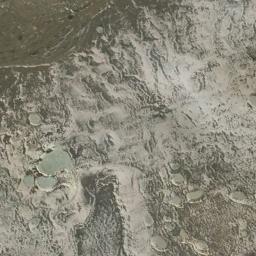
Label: desert